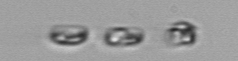
Label: Skeletonema